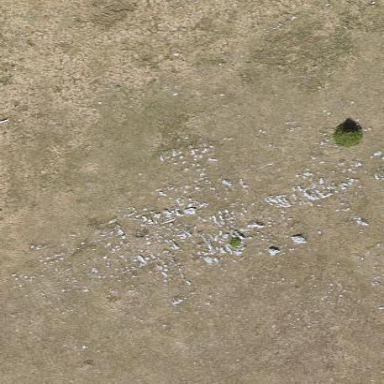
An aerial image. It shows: Landscape of bare rock.